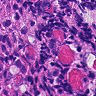
Metastatic tissue present: yes